Aerial crown-view tile of a tropical tree (Barro Colorado Island, Panama), acquired 20250124:
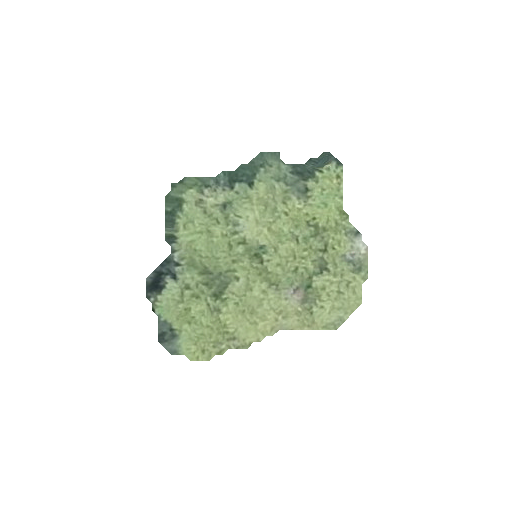
Species: Cordia bicolor
GBIF accepted scientific name: Cordia bicolor
Crown area: 50.141 m²